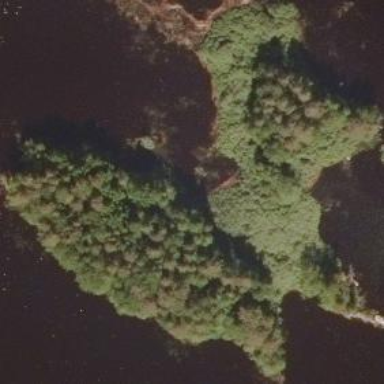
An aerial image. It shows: Island covered with woodland.